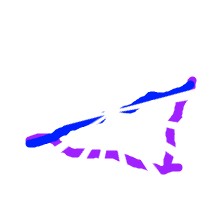
Shape: triangle